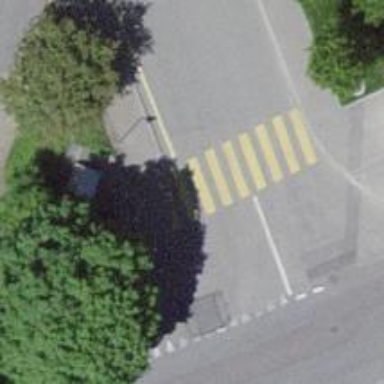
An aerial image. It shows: Zebra crossing on the road.